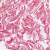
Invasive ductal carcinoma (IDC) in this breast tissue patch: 0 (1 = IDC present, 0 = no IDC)